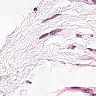
Metastatic tissue present: no